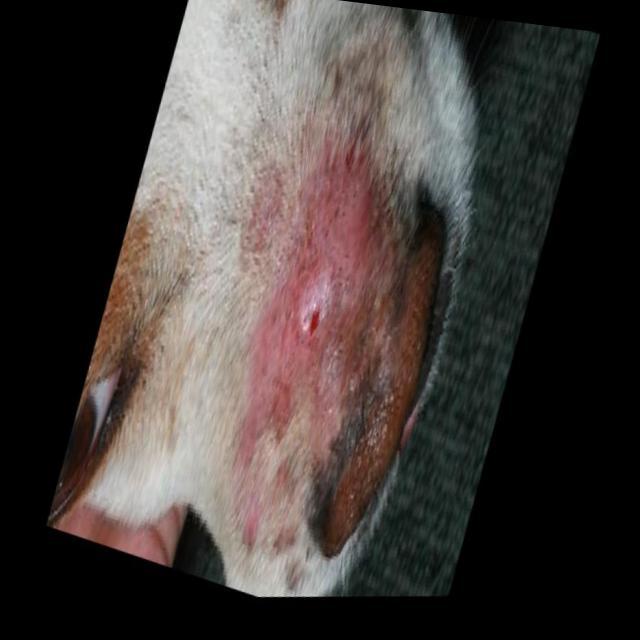
Canine ringworm (Dermatophytosis) — fungal infection caused by Microsporum or Trichophyton. Presents with circular alopecia, scaling, crusting, and broken hairs.